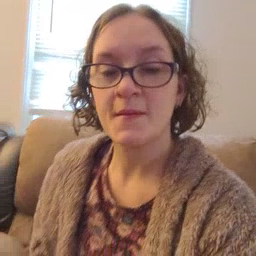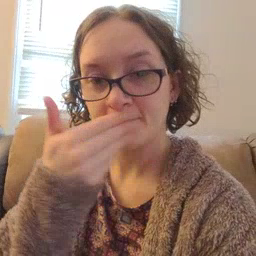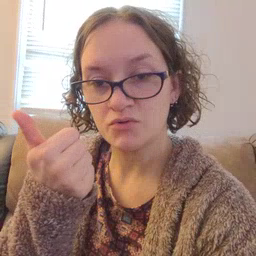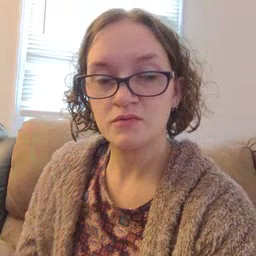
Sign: better